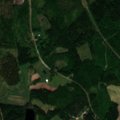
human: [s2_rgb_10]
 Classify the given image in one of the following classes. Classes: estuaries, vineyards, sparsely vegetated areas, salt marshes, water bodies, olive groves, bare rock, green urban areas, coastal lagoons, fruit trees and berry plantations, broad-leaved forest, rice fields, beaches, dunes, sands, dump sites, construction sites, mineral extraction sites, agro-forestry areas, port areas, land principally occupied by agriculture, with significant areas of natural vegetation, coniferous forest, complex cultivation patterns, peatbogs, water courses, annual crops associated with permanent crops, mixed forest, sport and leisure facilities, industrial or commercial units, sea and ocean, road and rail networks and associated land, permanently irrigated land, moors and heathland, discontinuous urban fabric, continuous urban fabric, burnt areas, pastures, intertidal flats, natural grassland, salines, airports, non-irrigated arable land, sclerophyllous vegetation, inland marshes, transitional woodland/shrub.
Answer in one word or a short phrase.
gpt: land principally occupied by agriculture, with significant areas of natural vegetation, mixed forest, water bodies